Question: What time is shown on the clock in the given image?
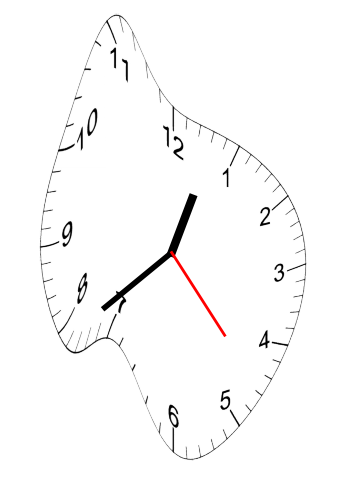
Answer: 12:38:23